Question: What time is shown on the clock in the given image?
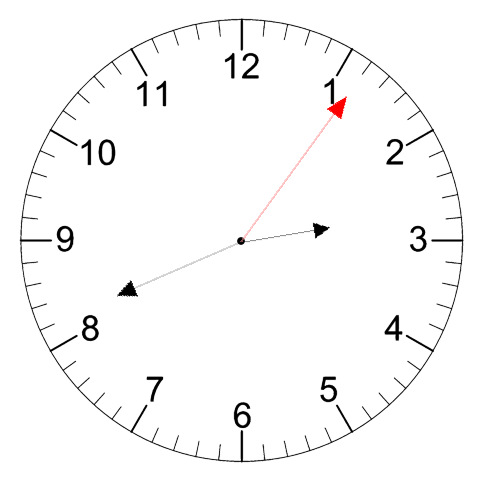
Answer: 02:41:06